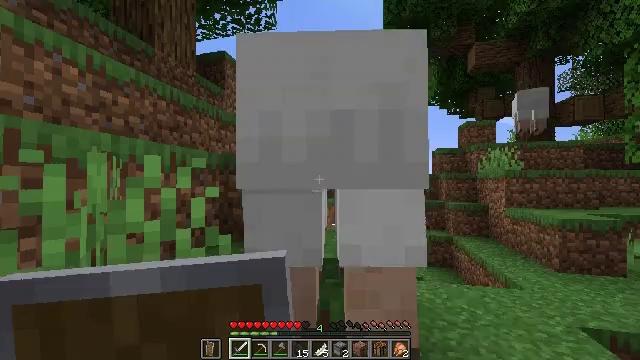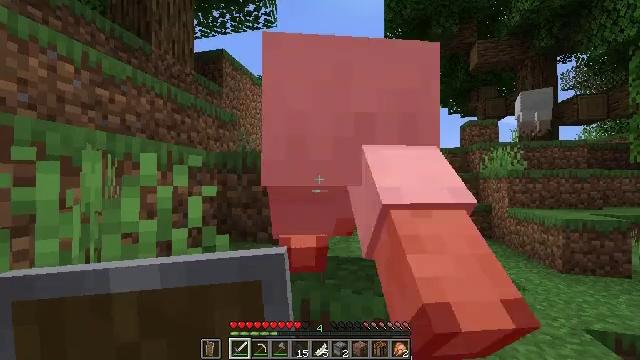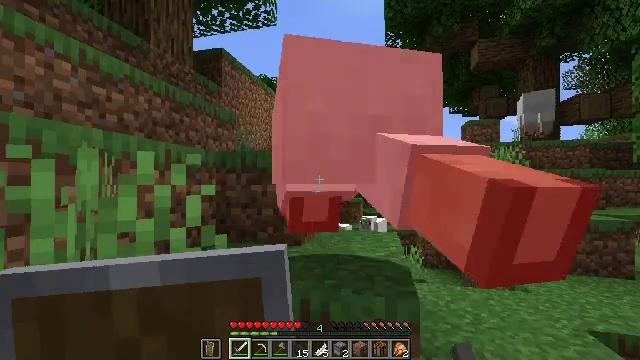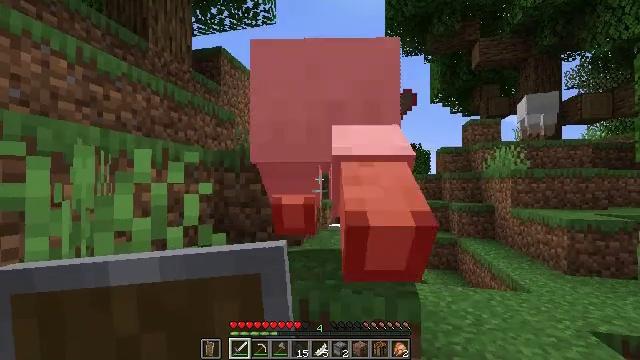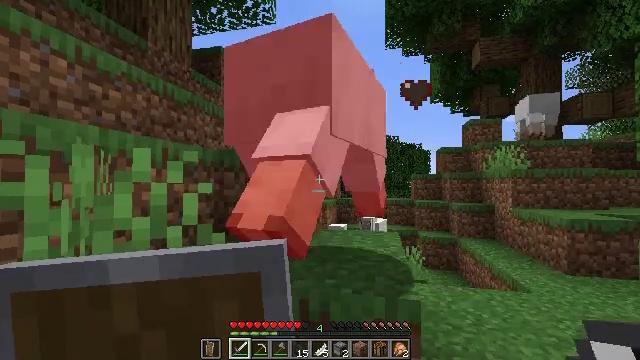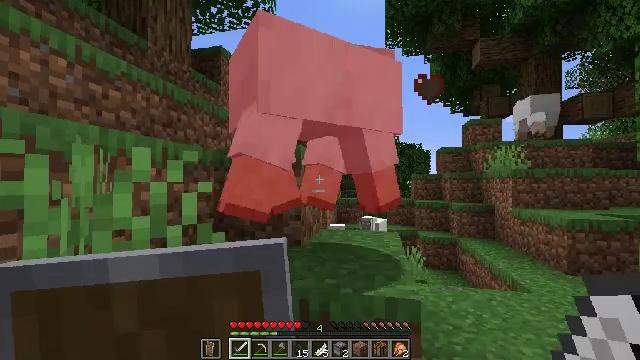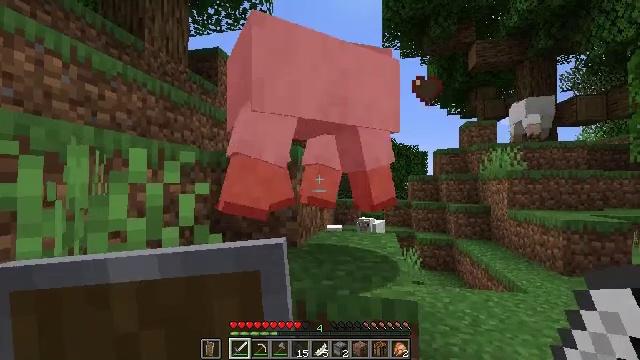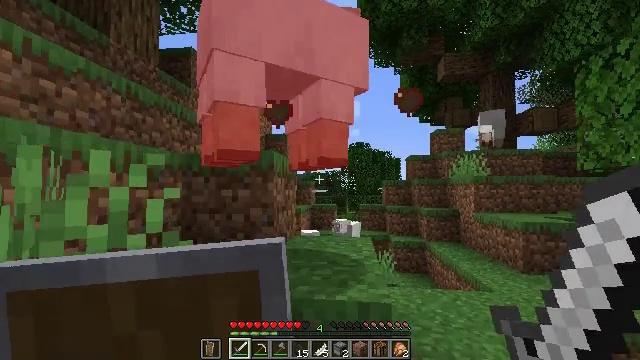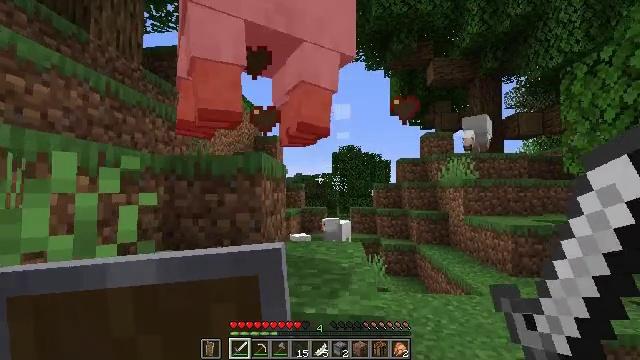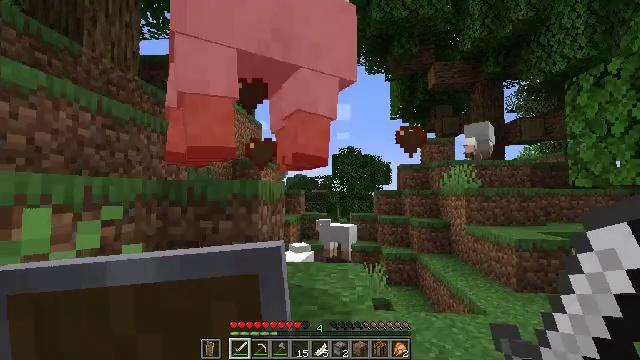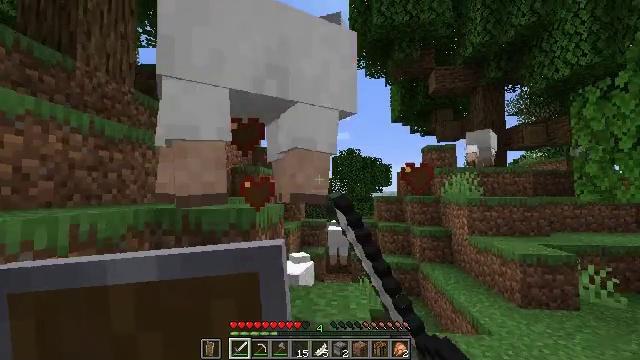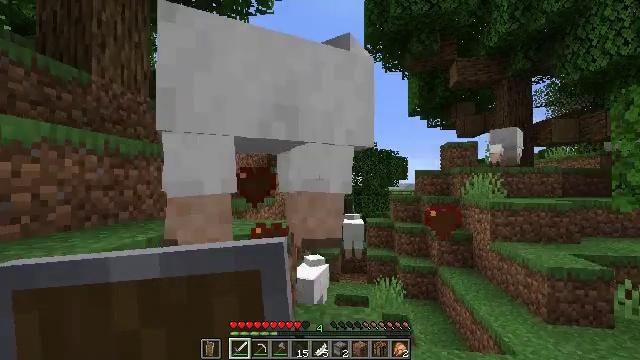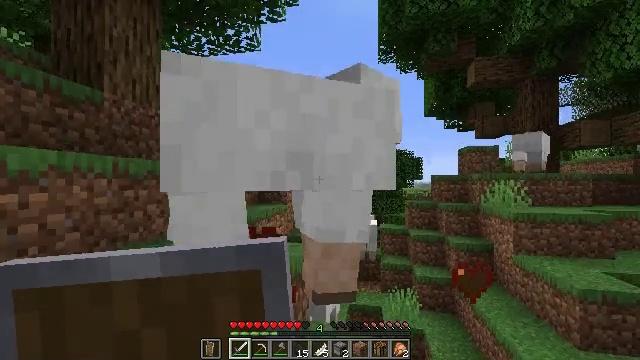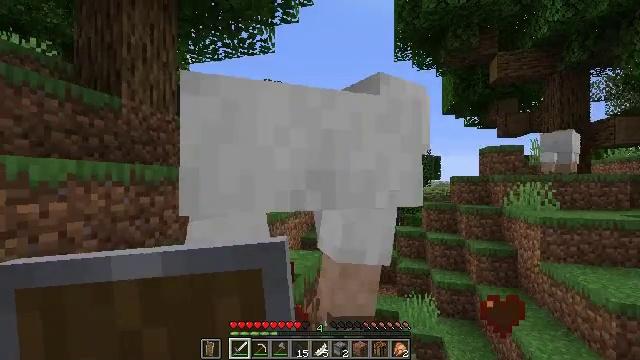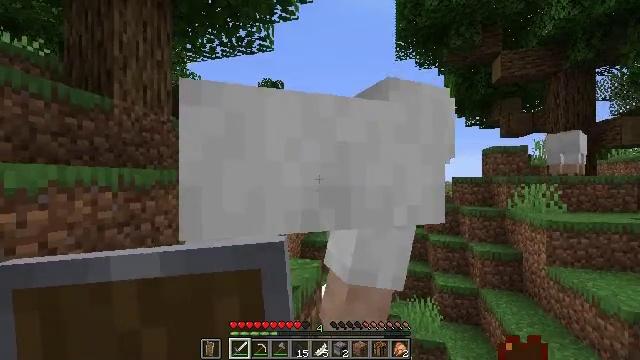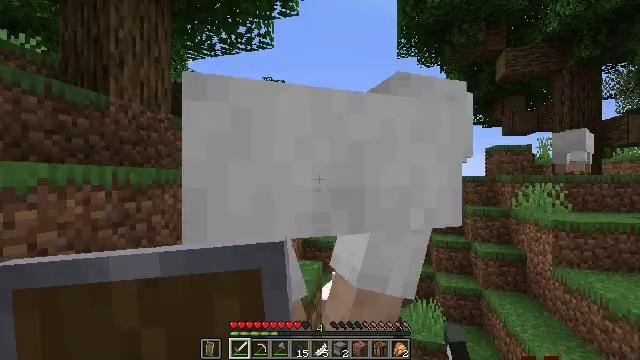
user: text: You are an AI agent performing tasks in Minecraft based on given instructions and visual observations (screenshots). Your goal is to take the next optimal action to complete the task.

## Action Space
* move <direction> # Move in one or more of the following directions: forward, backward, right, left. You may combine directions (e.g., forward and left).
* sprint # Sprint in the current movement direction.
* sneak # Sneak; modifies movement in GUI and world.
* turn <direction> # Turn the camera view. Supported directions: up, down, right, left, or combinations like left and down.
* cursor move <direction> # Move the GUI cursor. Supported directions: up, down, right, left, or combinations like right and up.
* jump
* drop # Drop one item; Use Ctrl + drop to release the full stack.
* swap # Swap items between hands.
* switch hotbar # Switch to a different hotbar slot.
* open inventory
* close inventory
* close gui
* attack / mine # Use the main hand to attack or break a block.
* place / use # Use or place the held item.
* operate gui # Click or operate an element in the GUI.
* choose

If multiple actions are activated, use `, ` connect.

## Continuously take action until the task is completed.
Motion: motion action
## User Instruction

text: Kill mobs.
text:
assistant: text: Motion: no_op
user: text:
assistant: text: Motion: no_op
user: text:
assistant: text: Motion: no_op
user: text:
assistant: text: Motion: no_op
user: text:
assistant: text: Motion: no_op
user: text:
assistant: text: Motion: no_op
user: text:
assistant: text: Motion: turn right and up
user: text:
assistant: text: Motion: move forward, turn right
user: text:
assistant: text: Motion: move forward, attack / mine, jump
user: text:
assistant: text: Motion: move forward, attack / mine, jump
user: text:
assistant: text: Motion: move forward, turn left and down, attack / mine, jump
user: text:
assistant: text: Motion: move forward, turn left, jump
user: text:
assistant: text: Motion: move forward, turn left
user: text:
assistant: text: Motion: move forward
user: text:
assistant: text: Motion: no_op
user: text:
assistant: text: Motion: turn down
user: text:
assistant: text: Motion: turn down
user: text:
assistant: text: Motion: turn down
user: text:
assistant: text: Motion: turn down
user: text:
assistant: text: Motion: turn down
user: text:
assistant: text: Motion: turn right
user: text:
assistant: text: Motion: turn right and up
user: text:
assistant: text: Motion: turn right and up
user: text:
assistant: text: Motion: turn right
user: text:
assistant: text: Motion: turn right and down
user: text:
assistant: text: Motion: turn right and down
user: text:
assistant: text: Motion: move forward, turn right and down, attack / mine
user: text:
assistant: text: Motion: move forward, turn right and down, attack / mine
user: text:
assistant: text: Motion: move forward, attack / mine
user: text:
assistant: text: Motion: move forward